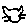
Label: cat